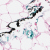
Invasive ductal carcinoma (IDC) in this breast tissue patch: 0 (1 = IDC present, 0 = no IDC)